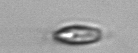
Label: Chrysochromulina